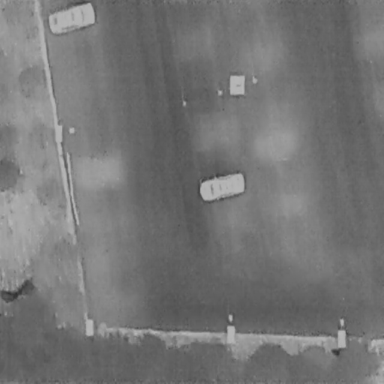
There are two Cars in the infrared image.